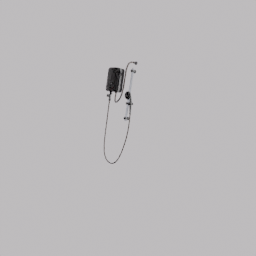
Label: appliances